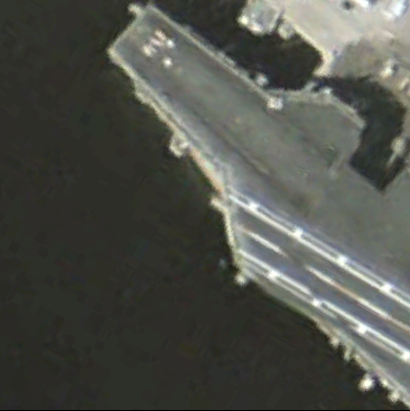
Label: aircraft_carrier